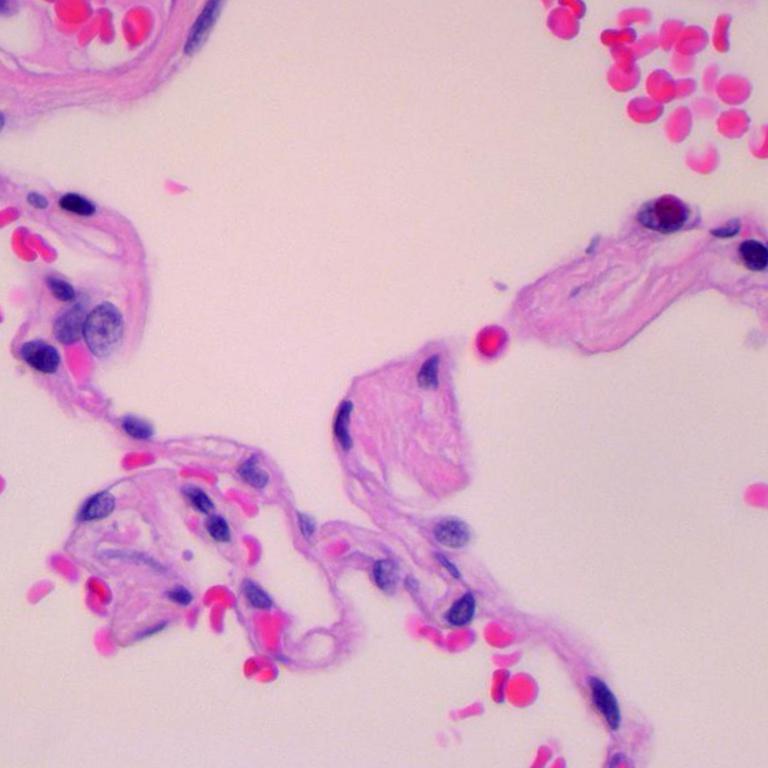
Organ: lung
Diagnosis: benign